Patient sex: M
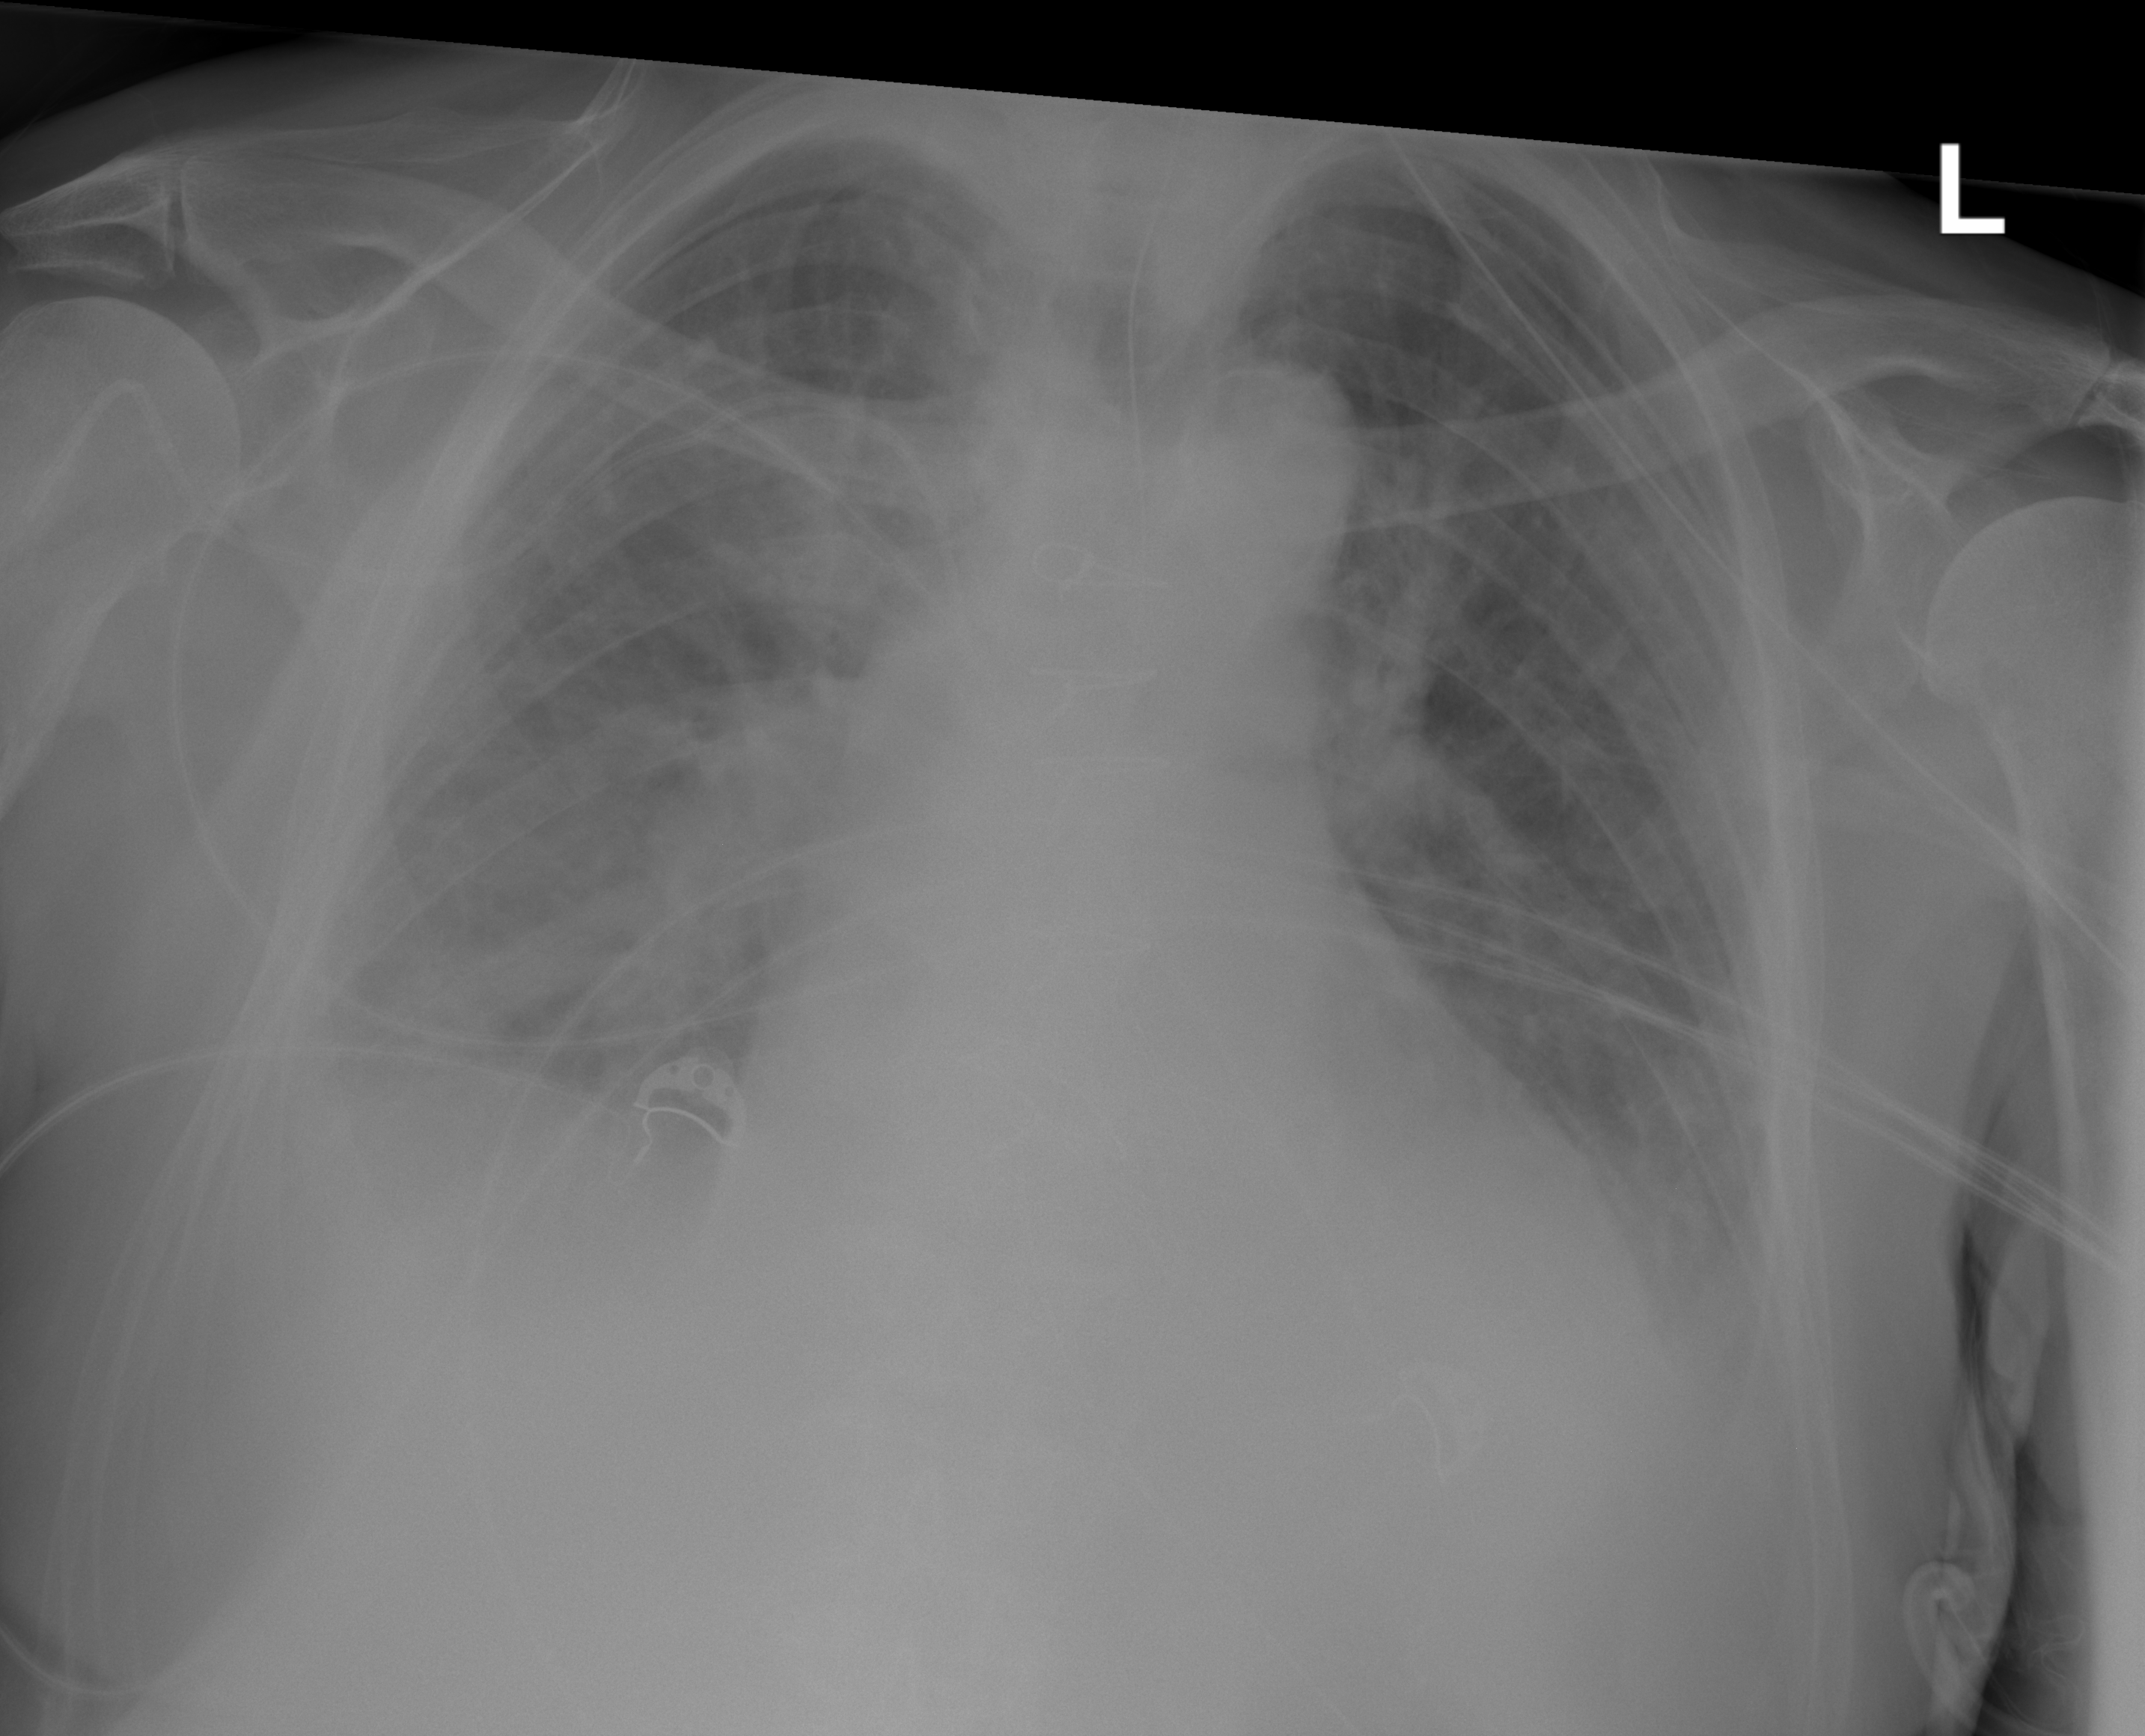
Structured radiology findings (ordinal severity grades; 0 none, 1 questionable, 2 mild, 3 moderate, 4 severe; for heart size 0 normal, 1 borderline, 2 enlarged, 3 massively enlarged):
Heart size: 1
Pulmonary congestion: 1
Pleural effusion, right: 2
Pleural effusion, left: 2
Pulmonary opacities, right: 0
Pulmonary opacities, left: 0
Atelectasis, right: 2
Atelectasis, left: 2